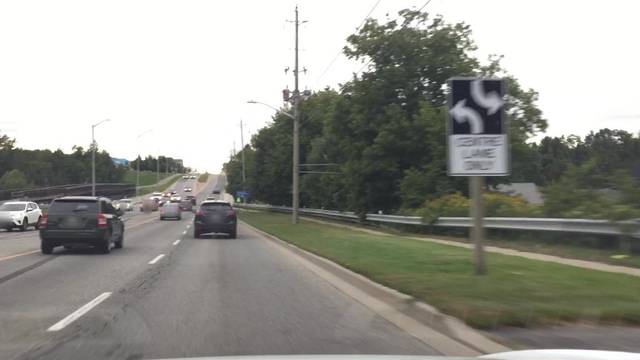
Region: Canada
Coordinates: 43.931, -78.89